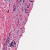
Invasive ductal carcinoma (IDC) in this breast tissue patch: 0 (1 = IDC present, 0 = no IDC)